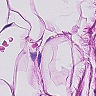
Metastatic tissue present: no